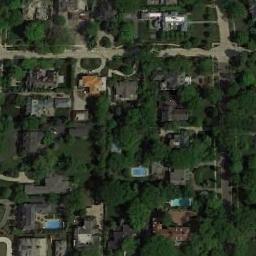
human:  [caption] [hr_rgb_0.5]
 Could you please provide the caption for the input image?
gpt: The medium residential is on the grass next to some trees and road .

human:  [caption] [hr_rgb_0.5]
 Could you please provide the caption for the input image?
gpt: Medium sized residential areas have different orientations .

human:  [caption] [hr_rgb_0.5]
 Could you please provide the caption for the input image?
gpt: The medium residential area is well green and has some houses .

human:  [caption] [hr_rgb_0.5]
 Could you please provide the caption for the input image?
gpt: Many trees are in medium residential area .

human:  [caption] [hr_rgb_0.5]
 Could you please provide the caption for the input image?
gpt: There are many green trees and some buildings on the medium residential area .